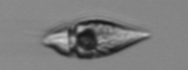
Label: Amphidinium